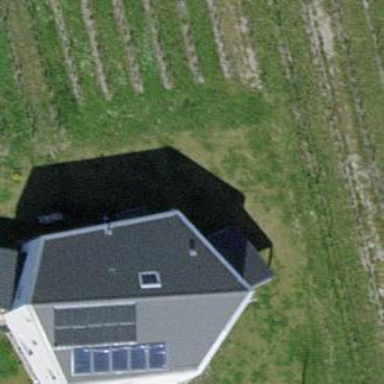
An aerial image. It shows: Semidetached house.